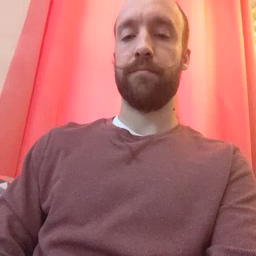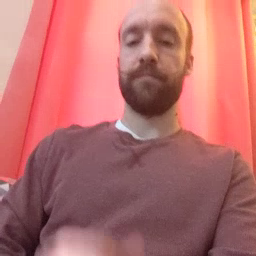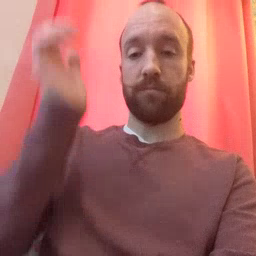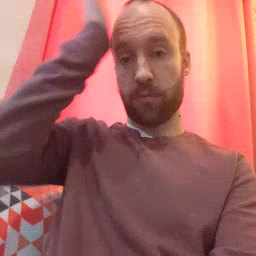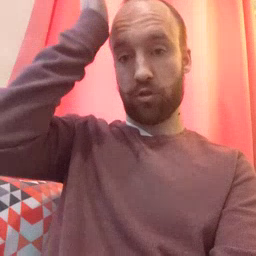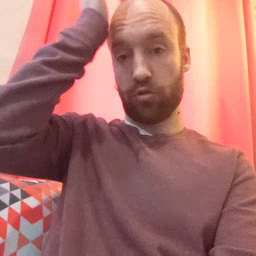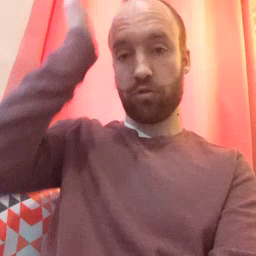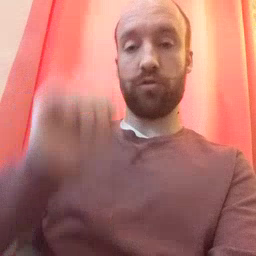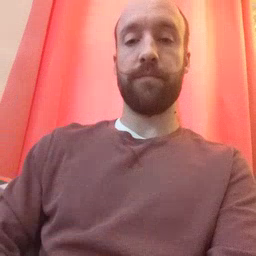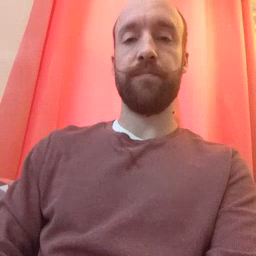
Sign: garbage